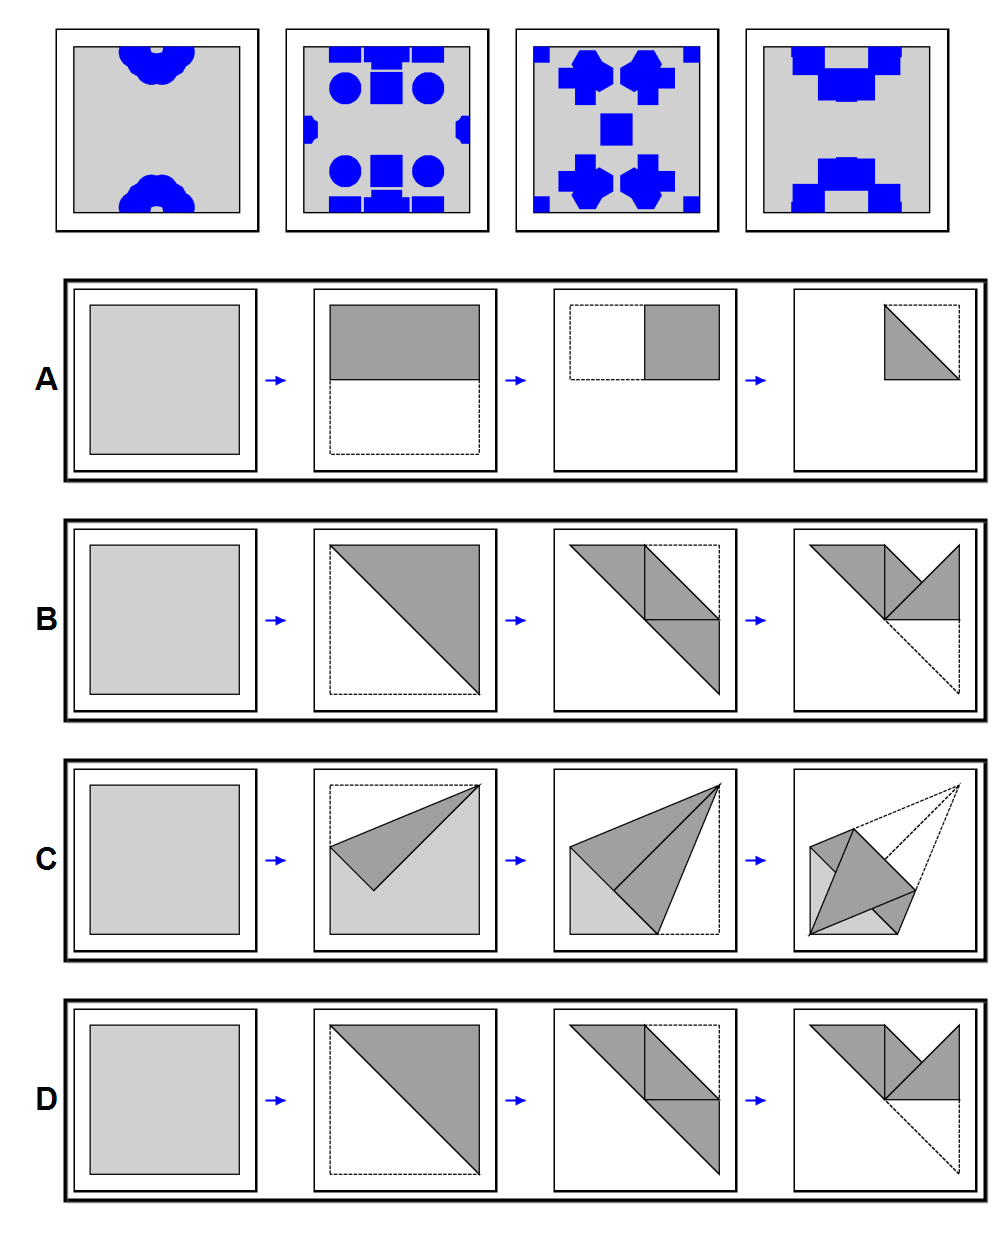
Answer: A